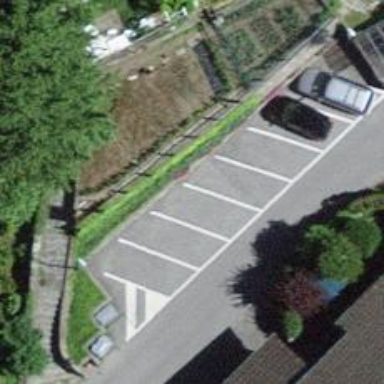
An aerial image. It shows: Parking area with surface.